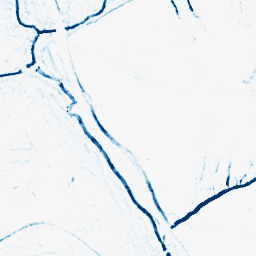
Category: morphological
Decomposition family: morphological_ellipse
Decomposition parameters: operation: closing
width: 5
height: 5
Upsampling method: linear_exact
Upsampling parameters: scale: 2
Upsampling scale: 2